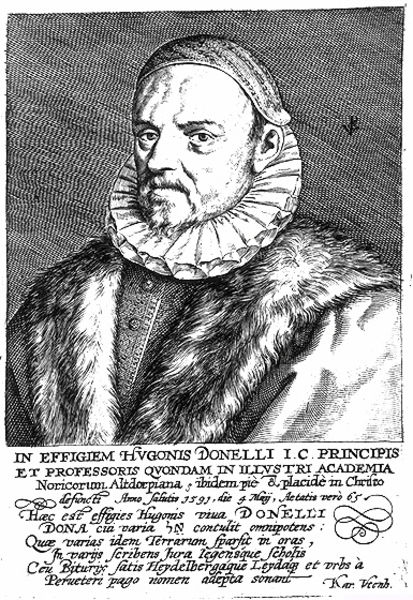
Titel: Bildnis des Hugo Donellus
Künstler: Crispyn de Passe
Institution: (Seriendruck)
Schlagwörter: kopf, mann, umhang, weiß, grau, hintergrund, hut, mund, nase, ohr, schwarz, zeichnung, blick, haube, alt, bart, hemd, kappe, mütze, schnurrbart, augen, falten, gesicht, kragen, pelz, bild, bildnis, hals, halskrause, herr, portrait, porträt, auge, mantel, adel, kinn, knopf, ohren, renaissance, fell, kopfbedeckung, schrift, papier, grafik, graphik, ernst, glatze, grimmig, überwurf, knöpfe, kinnbart, tränensäcke, buch, druck, druckgraphik, linolschnitt, schwarz weiss, druckgrafik, schraffur, radierung, stich, seite, illustration, text, zeitung, herrscher, krause, druckg, pelzkragen, tierfell, adliger, gelehrter, kupferstich, fellkragen, handschrift, bcuh, latein, einblattdruck, kringel, professor, pompös, mächtig, schwünge, rafik, ext, hugo, tränensack, wellenartig, donelli, et, wagenradkragen, effigiem, principis, 65, donelli dona